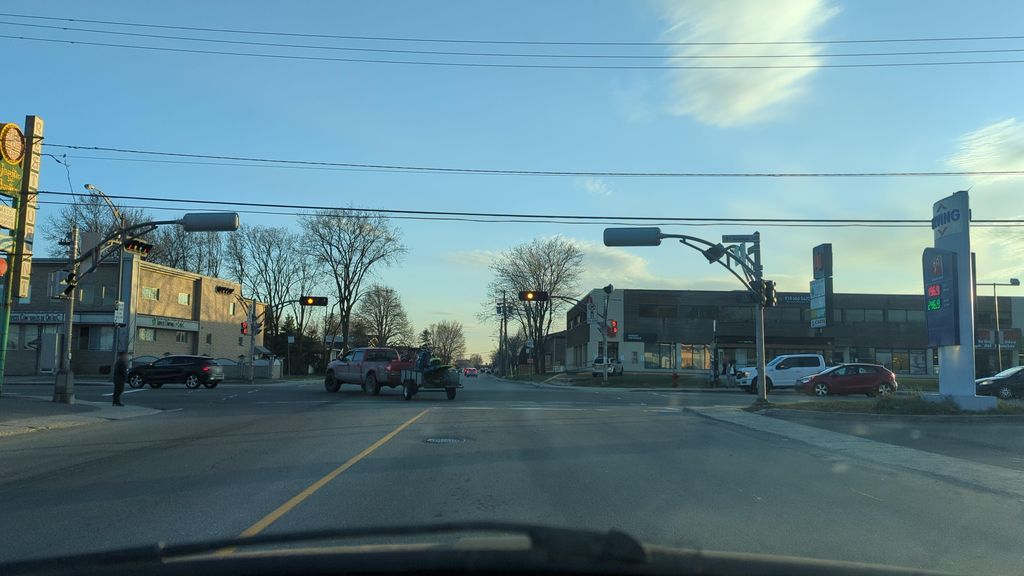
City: quebec_city